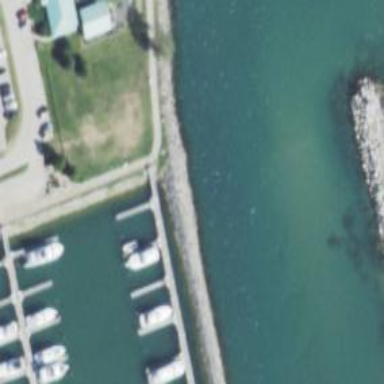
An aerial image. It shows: Breakwater structure.